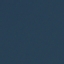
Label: SeaLake